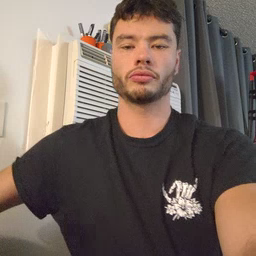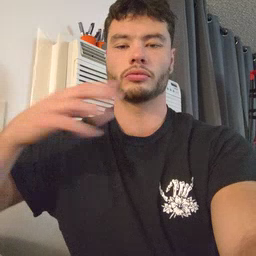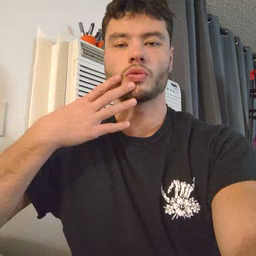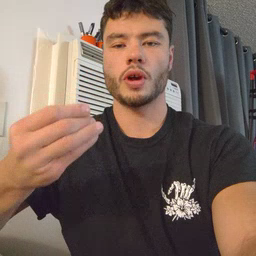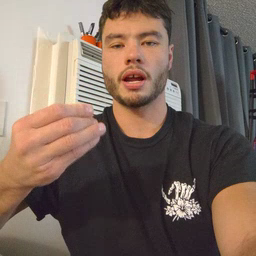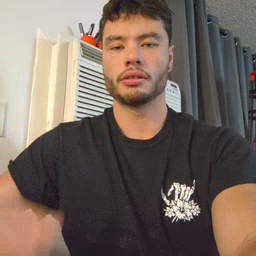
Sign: wet